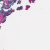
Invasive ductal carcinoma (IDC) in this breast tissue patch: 0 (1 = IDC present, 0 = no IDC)